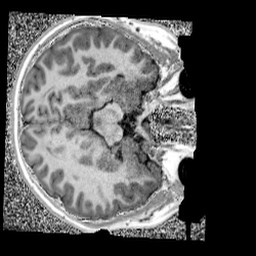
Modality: UNIT1_denoised
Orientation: axial
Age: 11
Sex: male
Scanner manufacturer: siemens
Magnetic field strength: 3 T
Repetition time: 4 s
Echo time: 0.00299 s